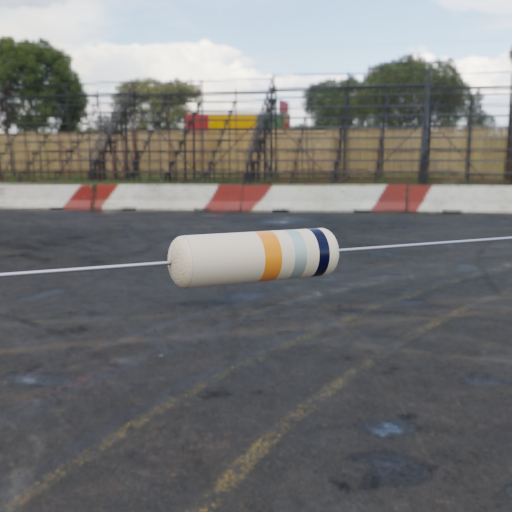
Resistor colour bands (in order): orange, silver, black